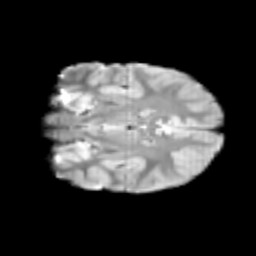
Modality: T2w
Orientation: coronal
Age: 11
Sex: male
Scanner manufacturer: siemens
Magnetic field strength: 3 T
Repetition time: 3.8 s
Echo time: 0.07 s